Interaction volume radius: 10 \u00c5
Interaction volume height: 20 \u00c5
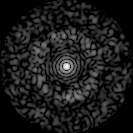
Disorder parameter: 0.8205